Question: Thank you for coming by my question.
I create a macro for splitting the timestamp in Google Sheets like this.
'''
/** @OnlyCurrentDoc */
function SplittingTimestamp() {
var spreadsheet = SpreadsheetApp.getActive();
spreadsheet.getRange('B2').activate();
spreadsheet.getCurrentCell().setFormula('=SPLIT(A2," ")');
spreadsheet.getRange('B3').activate();
};
'''
Basically, the macro is to split the timestamp column whenever a new form submit is sent.
And the Timestamp is the A column and A will be split into B (Date) and C(Time).
I want to loop this macro for each new submission.

I understand that this line of code 'spreadsheet.getCurrentCell().setFormula('=SPLIT(A2," ")');' should be A3, A4, A5 and so on whenever a new submission is received. But I don't know how to loop this function. I came across some other problems but I cannot figured it out.
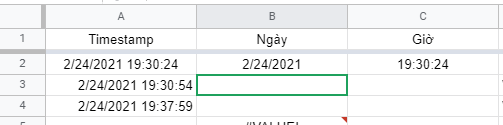
Answer: If you are willing to make it as a single formula that will SPLIT all the date and time in column A, you can try this formula below:
'''
=ARRAYFORMULA(SPLIT(FILTER(A2:A, A2:A<>""), " "))
'''
<URL>
Let me know if this solves your problem.